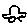
Label: car